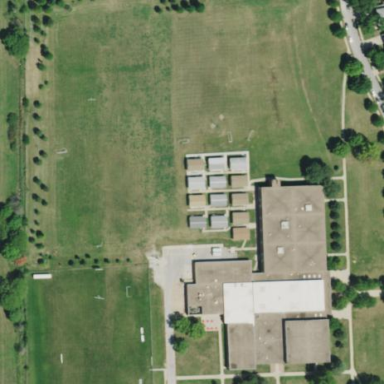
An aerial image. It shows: The grounds of Morton Middle School.